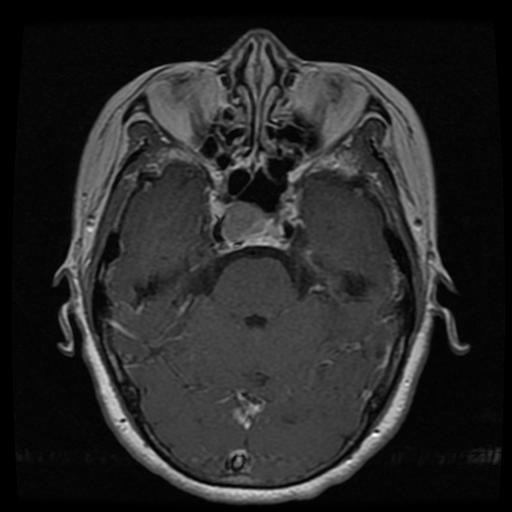
Label: pituitary